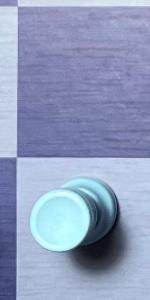
Label: Rook_White